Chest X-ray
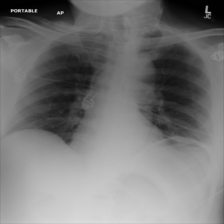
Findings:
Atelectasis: negative
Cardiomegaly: negative
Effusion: negative
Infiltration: negative
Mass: negative
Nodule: negative
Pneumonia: negative
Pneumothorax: negative
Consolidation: negative
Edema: negative
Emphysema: negative
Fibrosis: negative
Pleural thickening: negative
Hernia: negative